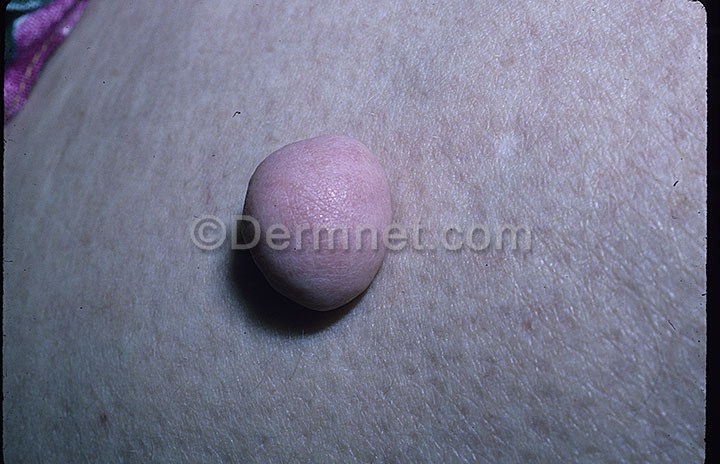
Disease: Seborrheic Keratoses and other Benign Tumors